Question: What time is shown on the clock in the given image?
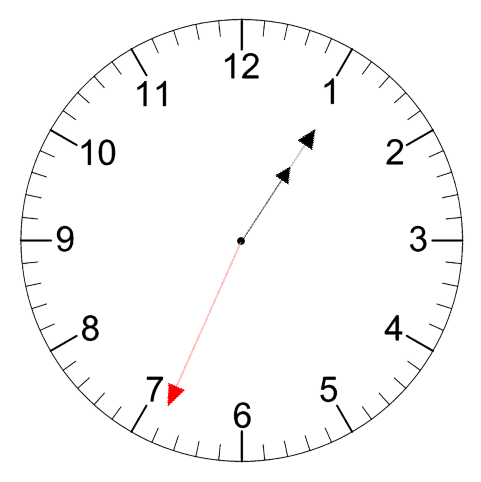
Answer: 01:05:34